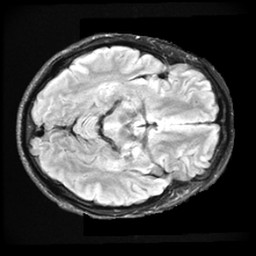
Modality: FLAIR
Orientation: axial
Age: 31
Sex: male
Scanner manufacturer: ge
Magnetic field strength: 3 T
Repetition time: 11 s
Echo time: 0.1497 s